Interaction volume radius: 5 \u00c5
Interaction volume height: 45 \u00c5
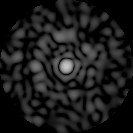
Disorder parameter: 0.8842